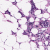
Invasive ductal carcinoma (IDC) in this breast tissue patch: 1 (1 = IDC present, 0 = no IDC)